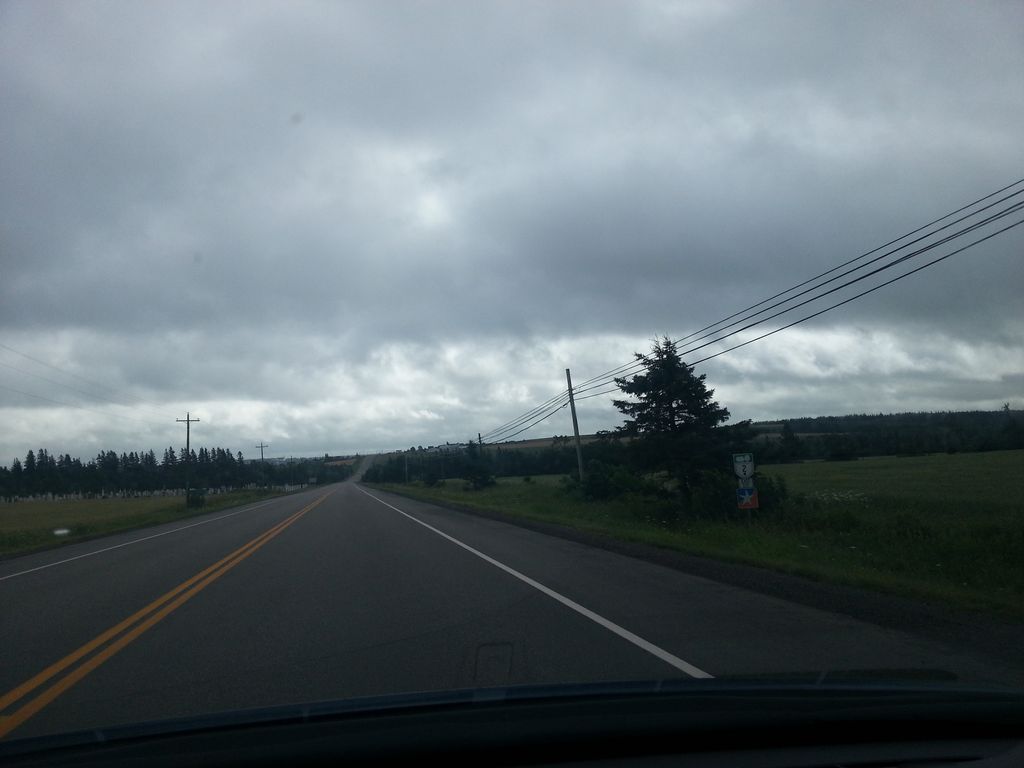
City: charlottetown